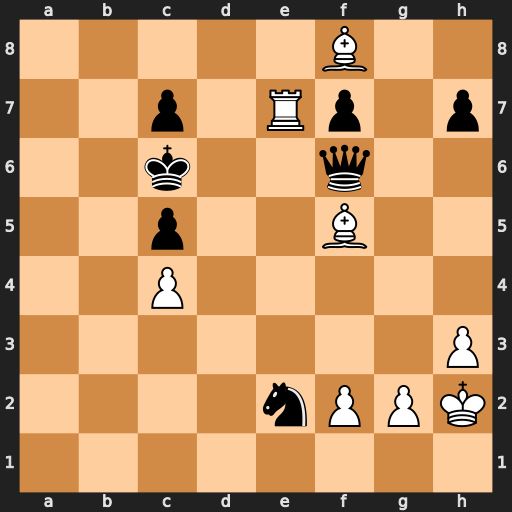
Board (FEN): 5B2/2p1Rp1p/2k2q2/2p2B2/2P5/7P/4nPPK/8
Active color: w
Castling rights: -
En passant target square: -
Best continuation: Bd7+ Kb6 Rxe2